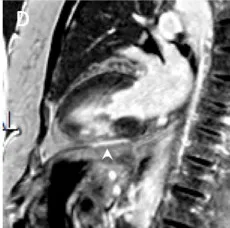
Cardiac magnetic resonance imaging with gadolinium. (D) Two-chamber view demonstrating an inferior infarction of the mid segment with extension toward the apex.
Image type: radiology (mri)